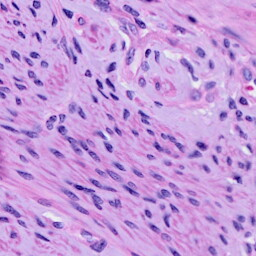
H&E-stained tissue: Cervix